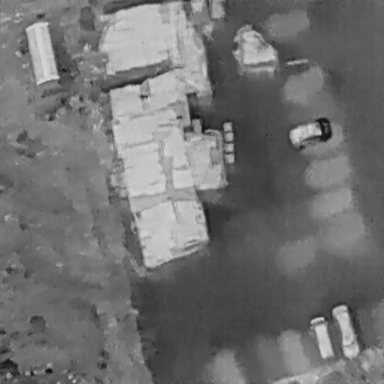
There are three Cars in the infrared image.